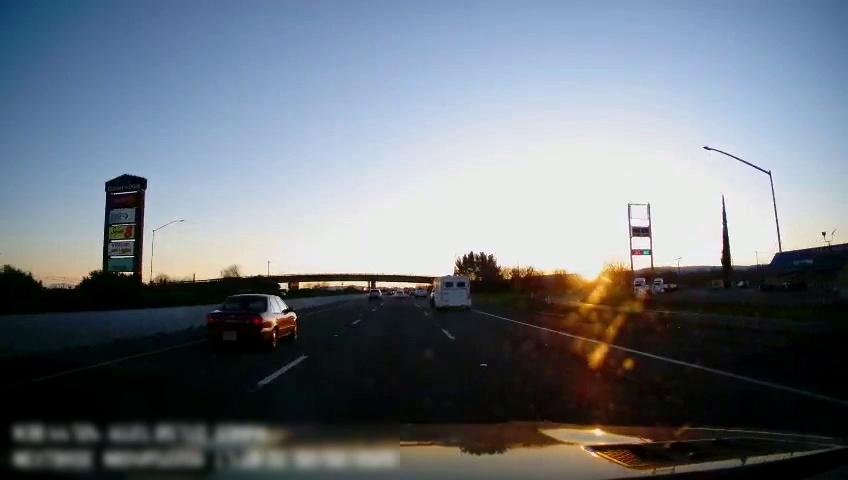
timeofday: Dusk/Dawn/Twilight
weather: Sunny
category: Drivable Space
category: Drivable Space
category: Vehicles | Truck
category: Vehicles | Truck
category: Vehicles | Other LV
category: Vehicles | SUV
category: Vehicles | Car
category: Vehicles | Car
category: Lanes | Current Lane
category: Lanes | Alternate Lane
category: Lanes | Alternate Lane
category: Lanes | Alternate Lane